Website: crate-barrel
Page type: billing-address
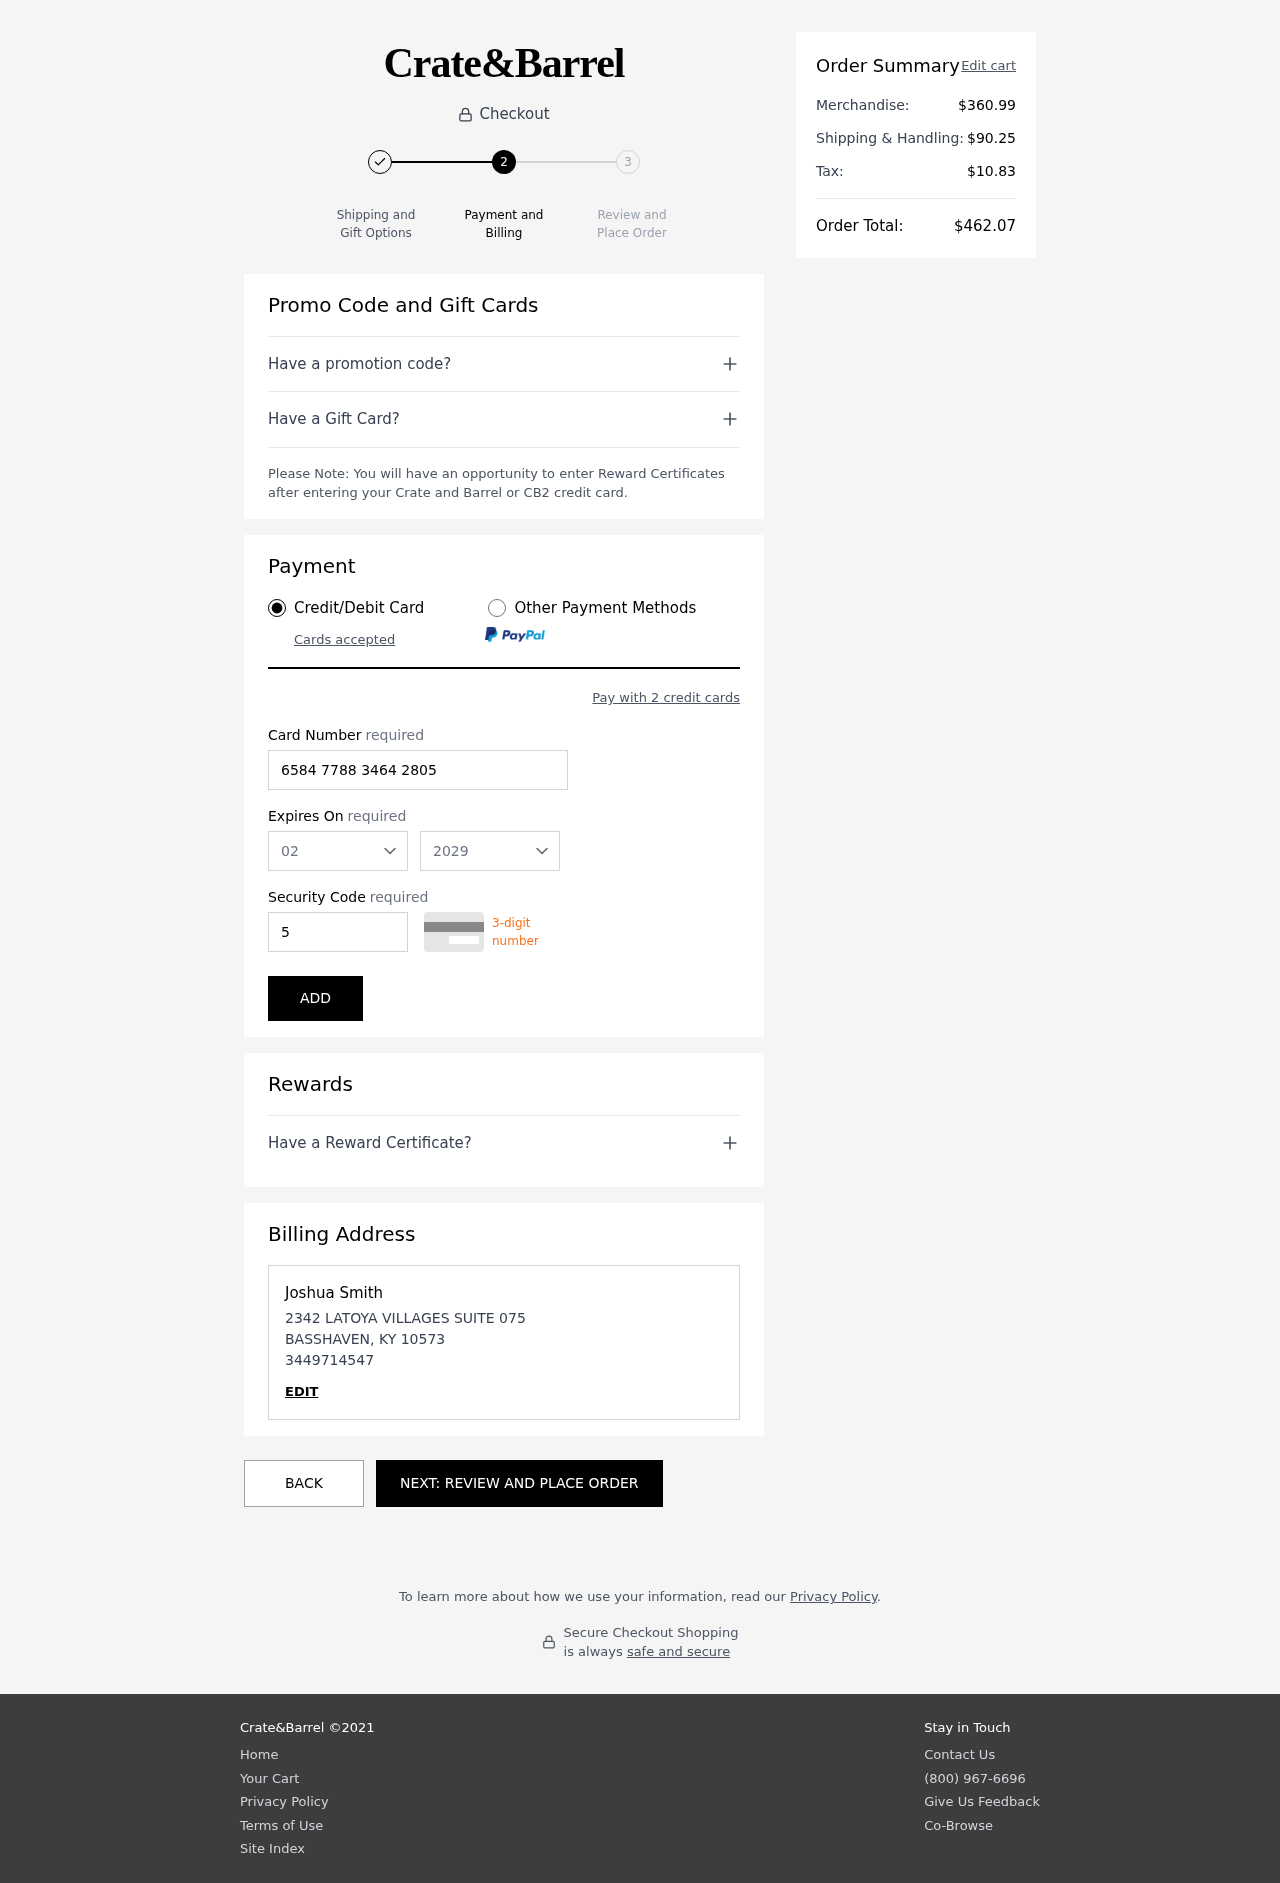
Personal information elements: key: PII_CARD_CVV
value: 503
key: PII_CARD_EXPIRY_MONTH
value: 02
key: PII_CARD_EXPIRY_YEAR
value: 29
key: PII_CARD_NUMBER
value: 6584 7788 3464 2805
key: PII_CITY
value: BASSHAVEN
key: PII_FULLNAME
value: Joshua Smith
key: PII_PHONE
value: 3449714547
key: PII_POSTCODE
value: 10573
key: PII_STATE_ABBR
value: KY
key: PII_STREET
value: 2342 LATOYA VILLAGES SUITE 075
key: PII_FIRSTNAME
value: Joshua
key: PII_LASTNAME
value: Smith
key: PII_PHONE_LINE
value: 4547
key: PII_PHONE_SUFFIX
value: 4547
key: PII_POSTCODE_FULL
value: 10573
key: PII_PHONE2
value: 3449714547
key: PII_PHONE3
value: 3449714547
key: PII_FULLNAME2
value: Joshua Smith
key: PII_FULLNAME3
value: Joshua Smith
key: PII_FIRSTNAME2
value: Joshua
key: PII_FIRSTNAME3
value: Joshua
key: PII_LASTNAME2
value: Smith
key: PII_LASTNAME3
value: Smith
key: PII_FIRSTNAME_DERIVED
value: Joshua
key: PII_LASTNAME_DERIVED
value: Smith
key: PII_PHONE_NUMERIC
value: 3449714547
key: PII_PHONE_LINE_NUMERIC
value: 4547
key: PII_PHONE_SUFFIX_NUMERIC
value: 4547
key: PII_POSTCODE_NUMERIC
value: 10573
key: PII_PHONE2_NUMERIC
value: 3449714547
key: PII_PHONE3_NUMERIC
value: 3449714547
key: PII_FULLNAME_DERIVED
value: Joshua Smith
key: PII_NAME_FULL_DERIVED
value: Joshua Smith
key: PII_PHONE_DIGITS
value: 3449714547
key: PII_PHONE_LAST4
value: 4547
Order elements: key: ORDER_SUBTOTAL
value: $360.99
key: ORDER_SHIPPING_COST
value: $90.25
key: ORDER_TAX
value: $10.83
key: ORDER_TOTAL
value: $462.07